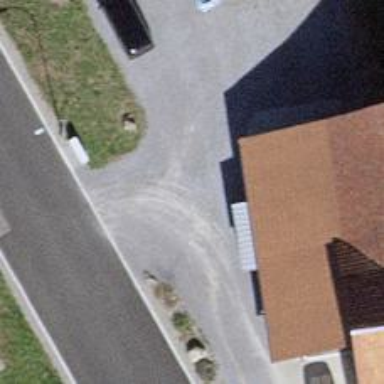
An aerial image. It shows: Unpaved driveway designed for service vehicles.